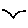
Label: bird